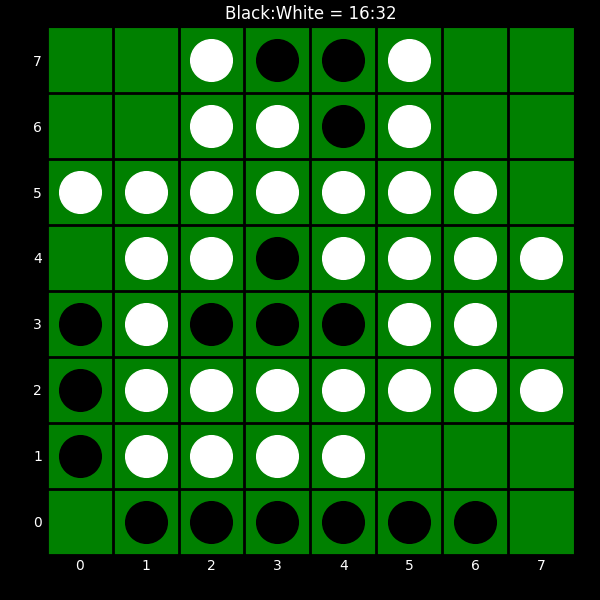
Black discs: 16
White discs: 32